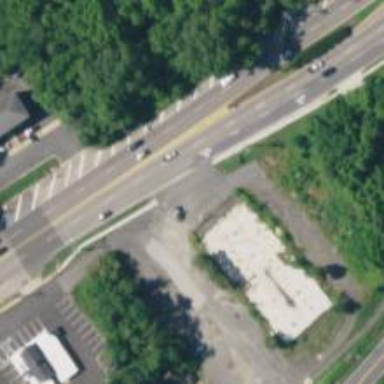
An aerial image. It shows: Unmarked road crossing.